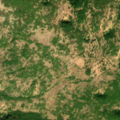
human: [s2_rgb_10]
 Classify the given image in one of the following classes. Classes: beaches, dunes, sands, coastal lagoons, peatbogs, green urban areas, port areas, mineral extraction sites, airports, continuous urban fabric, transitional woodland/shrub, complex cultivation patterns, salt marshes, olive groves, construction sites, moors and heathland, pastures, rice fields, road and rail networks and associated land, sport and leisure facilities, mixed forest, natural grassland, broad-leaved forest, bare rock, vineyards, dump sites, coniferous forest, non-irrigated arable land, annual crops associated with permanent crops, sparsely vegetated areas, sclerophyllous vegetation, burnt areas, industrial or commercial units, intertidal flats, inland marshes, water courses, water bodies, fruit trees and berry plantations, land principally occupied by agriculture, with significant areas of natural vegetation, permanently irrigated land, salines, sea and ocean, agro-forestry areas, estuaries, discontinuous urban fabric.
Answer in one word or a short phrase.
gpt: transitional woodland/shrub